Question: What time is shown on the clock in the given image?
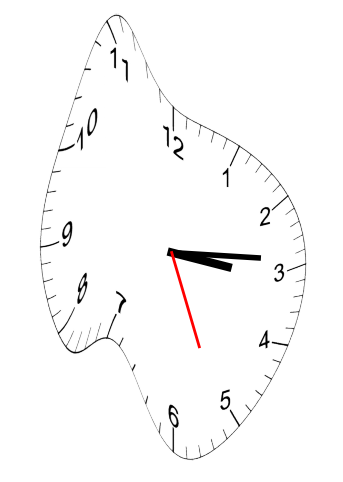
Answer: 03:14:26